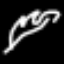
Label: leaf